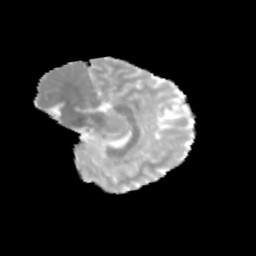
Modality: MD
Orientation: sagittal
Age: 12
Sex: female
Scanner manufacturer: siemens
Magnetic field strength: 3 T
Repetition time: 3.8 s
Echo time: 0.07 s